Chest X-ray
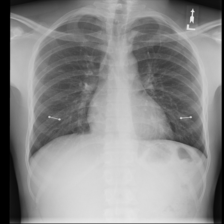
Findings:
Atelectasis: negative
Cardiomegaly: negative
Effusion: negative
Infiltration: positive
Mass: negative
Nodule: negative
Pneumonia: negative
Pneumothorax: negative
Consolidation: negative
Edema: negative
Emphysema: negative
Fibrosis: negative
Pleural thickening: negative
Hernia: negative